Field crop: tomato
Growth stage: 2
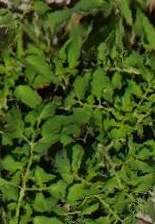
Species: tomato